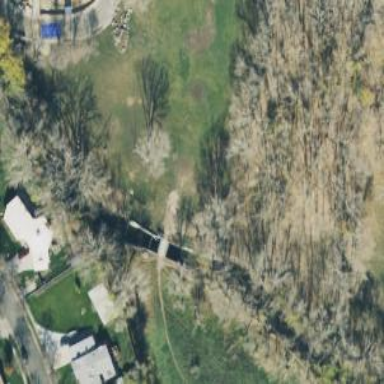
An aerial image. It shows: Disc golf tee area.